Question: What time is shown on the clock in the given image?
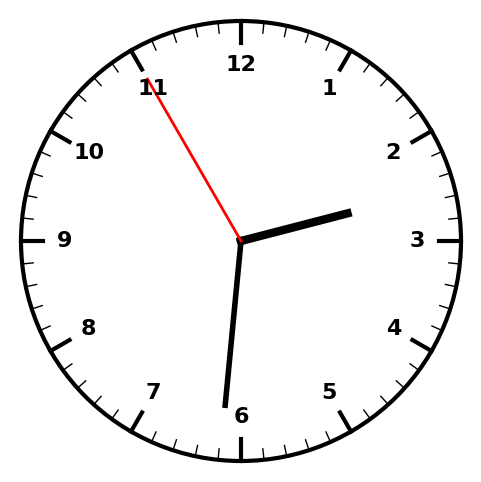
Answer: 02:30:55